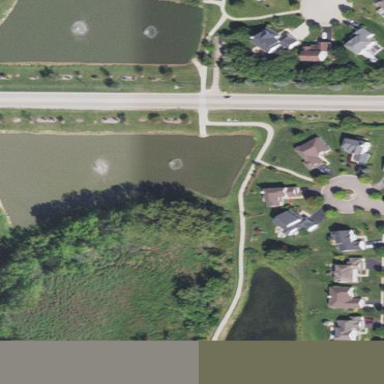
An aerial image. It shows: Pond with natural water.